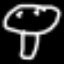
Label: mushroom